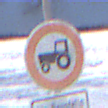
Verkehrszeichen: VerbotKraftfahrzeugeZuegeNichtSchneller25
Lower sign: SonstigeFahrzeugePersonengruppenFrei2
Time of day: MorningAfternoon
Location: Outdoor (Nature)
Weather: PartlyCloudy
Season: Winter
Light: Natural